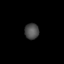
Tissue: skin
Cell type: T cells
Senescence score: 0.2697
Nuclear area (px): 221
Mean DAPI intensity: 76.665